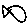
Label: fish